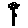
Label: flower